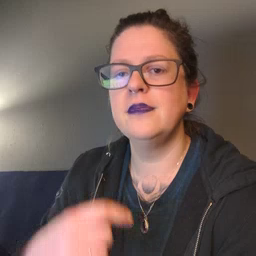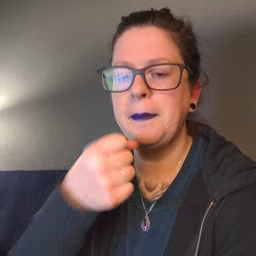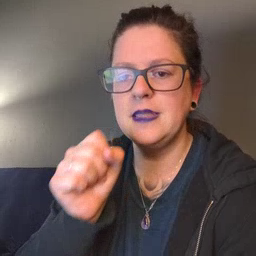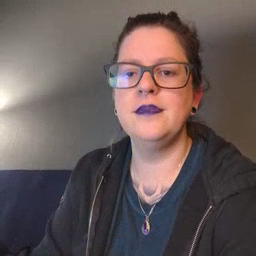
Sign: make